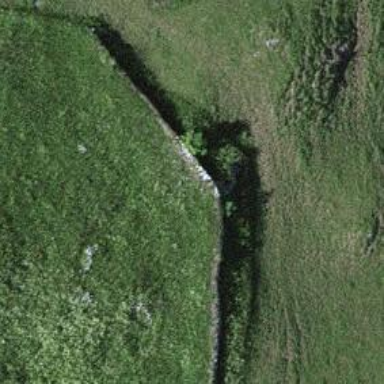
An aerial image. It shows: Wall made of dry stone.